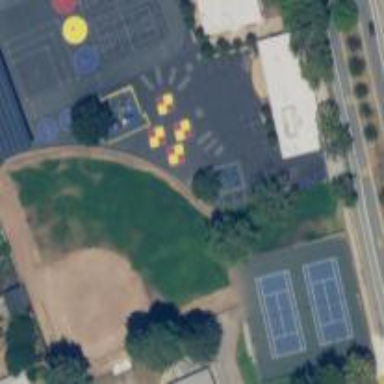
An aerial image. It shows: Asphalt pitch for leisure activities.